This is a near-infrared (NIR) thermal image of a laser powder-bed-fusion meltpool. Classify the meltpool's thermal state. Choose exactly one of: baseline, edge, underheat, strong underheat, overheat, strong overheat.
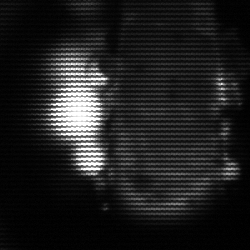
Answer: strong underheat